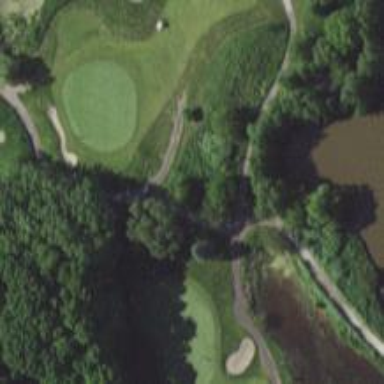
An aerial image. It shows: Service road designated as golf cart path.